Question: In my android app, I have a hint text in my EditText view. Once the user starts typing, I want the hint to be displayed on top of the edittext field. The original hint text disappears when user starts typing which is fine. How do I place a text on top of the edittext field ? Is there a way to make the EditText field multiline and use the first line for hint? But the user input should always start from the second line.
Thanks in advance for your help!
- <URL>
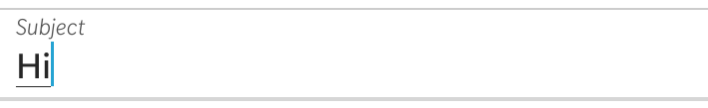
Answer: You can use <URL>. It's a custom component that works as described in the google documentation.
Once you create the custom component you can use it in this way:
'''
<?xml version="1.0" encoding="utf-8"?>
<LinearLayout xmlns:android="http://schemas.android.com/apk/res/android"
xmlns:app="http://schemas.android.com/apk/res-auto"
android:orientation="vertical"
android:layout_width="match_parent"
android:layout_height="match_parent">
<your.package.FloatLabelLayout
android:layout_width="match_parent"
android:layout_height="wrap_content"
app:floatLabelTextAppearance="@style/TextAppearance.YourApp.FloatLabel">
<EditText
android:id="@+id/edit_username"
android:layout_width="match_parent"
android:layout_height="wrap_content"
android:hint="@string/account_username_hint"
android:singleLine="true"
android:inputType="textNoSuggestions"
android:imeOptions="actionNext"
android:nextFocusDown="@+id/edit_password" />
</your.package.FloatLabelLayout>
<your.package.FloatLabelLayout
android:layout_width="match_parent"
android:layout_height="wrap_content"
app:floatLabelTextAppearance="@style/TextAppearance.YourApp.FloatLabel">
<EditText
android:id="@+id/edit_password"
android:layout_width="match_parent"
android:layout_height="wrap_content"
android:hint="@string/account_password_hint"
android:singleLine="true"
android:inputType="textNoSuggestions"
android:imeOptions="actionDone" />
</your.package.FloatLabelLayout>
</LinearLayout>
'''